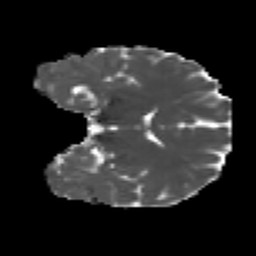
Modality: MD
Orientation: coronal
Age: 22
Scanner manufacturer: siemens
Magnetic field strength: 3 T
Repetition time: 4.52 s
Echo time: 0.084 s